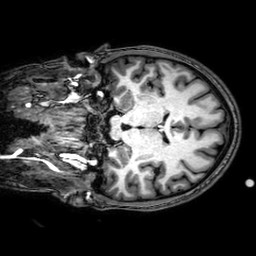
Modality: T1w
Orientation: coronal
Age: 23
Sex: male
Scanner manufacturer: philips
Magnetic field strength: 3 T
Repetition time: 8.2 s
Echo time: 0.0037 s